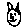
Label: cat